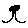
Label: tree